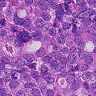
Metastatic tissue present: yes